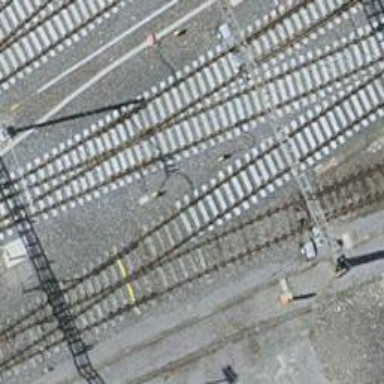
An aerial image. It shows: Railway yard with electrified tracks and single track.